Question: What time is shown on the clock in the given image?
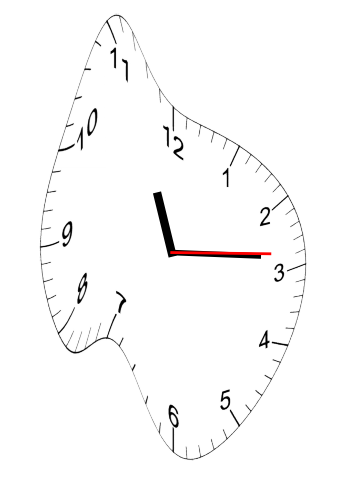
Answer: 11:14:14